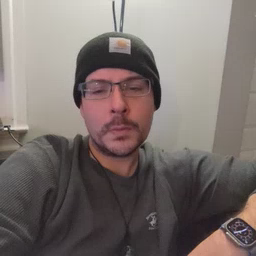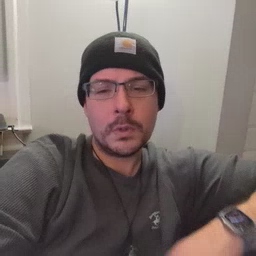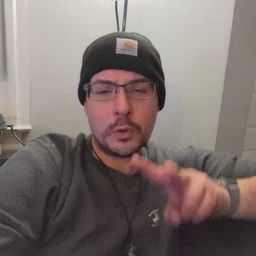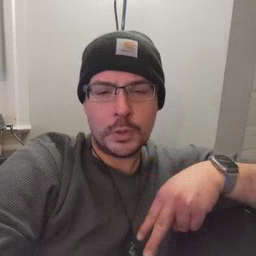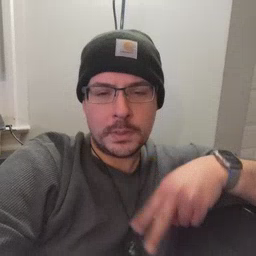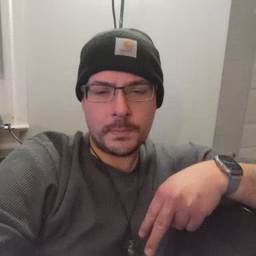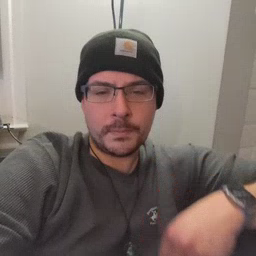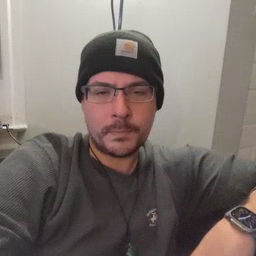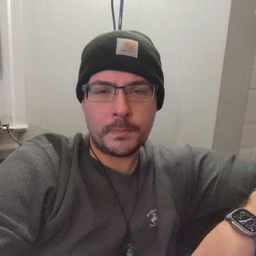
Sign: read